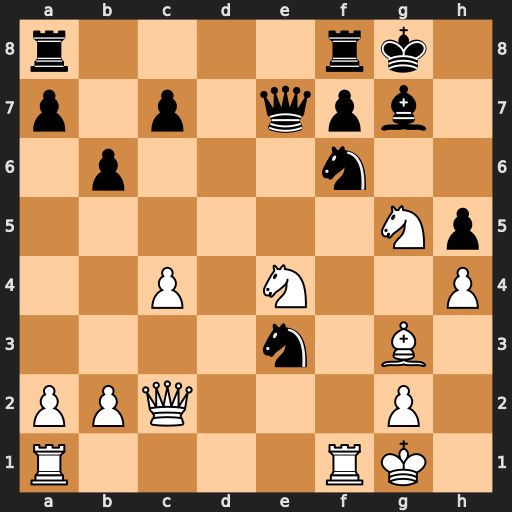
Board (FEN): r4rk1/p1p1qpb1/1p3n2/6Np/2P1N2P/4n1B1/PPQ3P1/R4RK1
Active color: w
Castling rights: -
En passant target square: -
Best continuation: Nxf6+ Bxf6 Qh7#